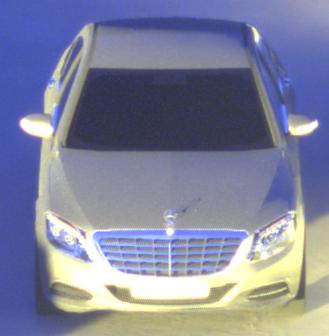
Make: Mercedes-Benz
Model: S 400 HYBRID
Detailed model: S-Class (222) Limousine
Model produced from: 2013/05
Model produced until: 2015/04
Doors: 4
Color: gray
Road condition: dry road
Daytime: sunrise or sunset
Contrast: high contrast